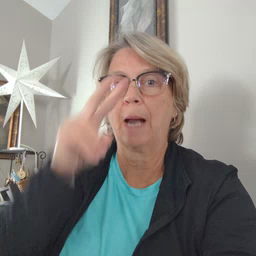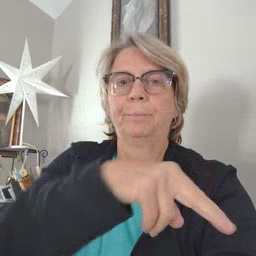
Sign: jump